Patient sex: F
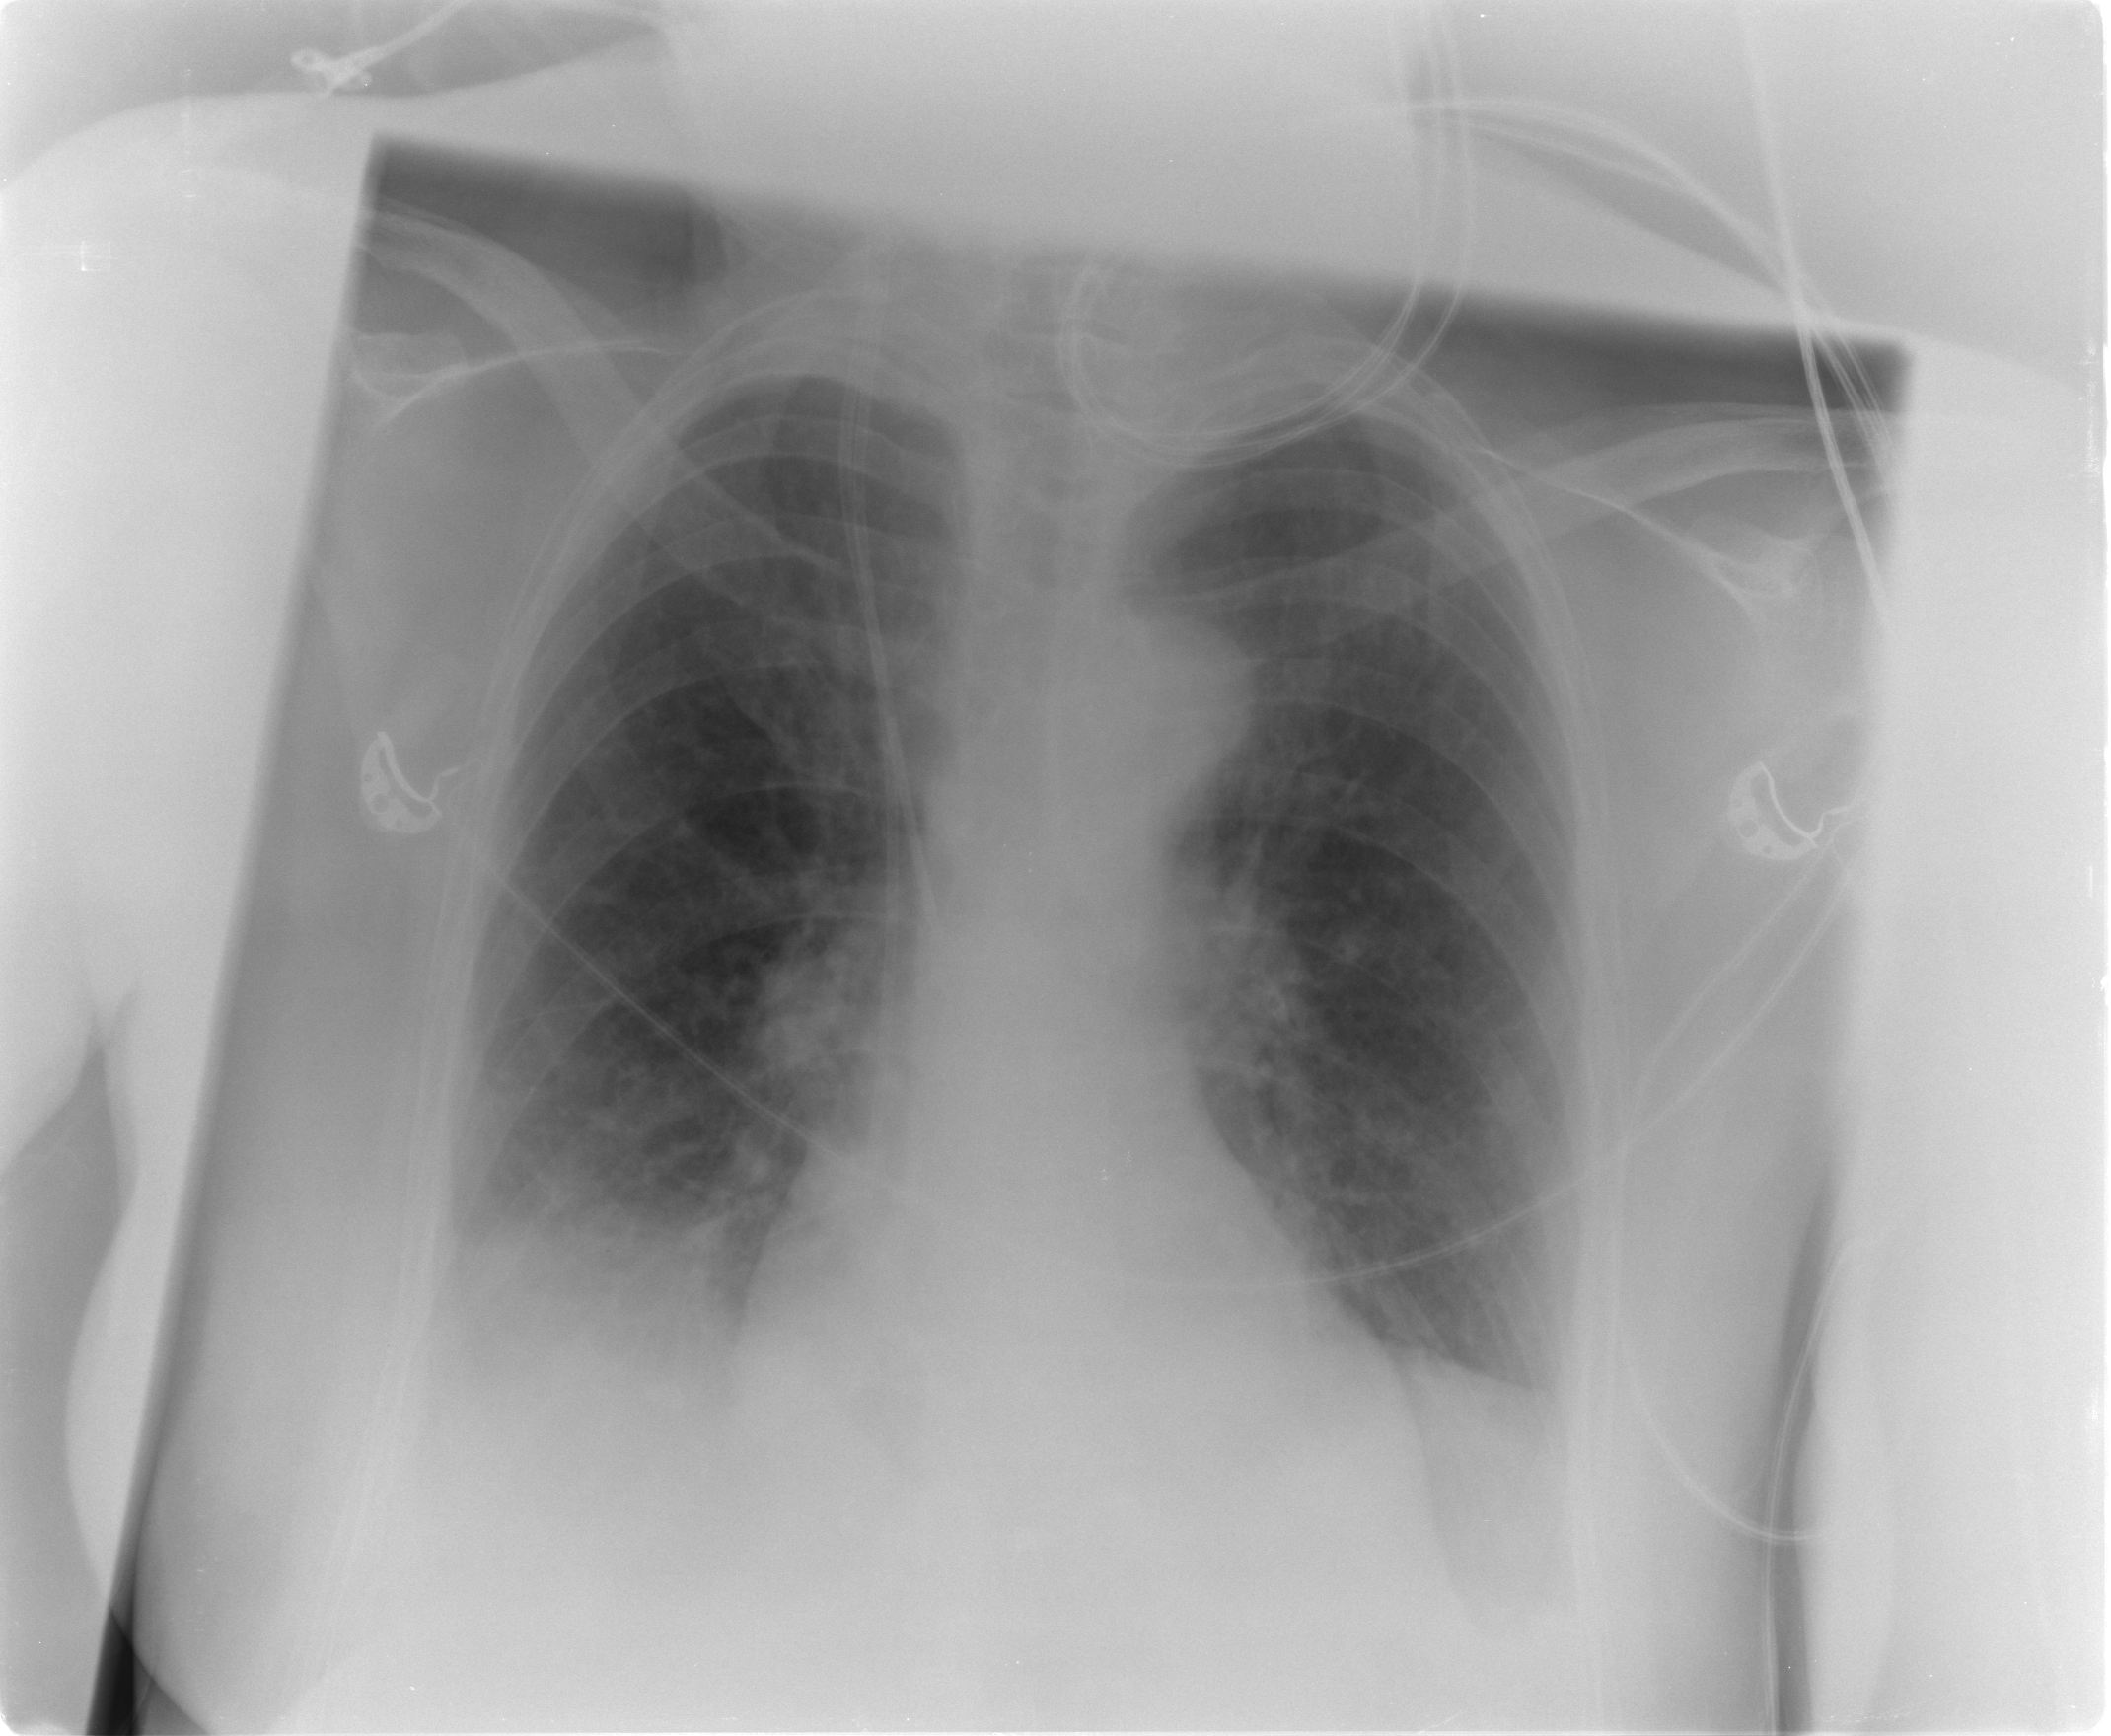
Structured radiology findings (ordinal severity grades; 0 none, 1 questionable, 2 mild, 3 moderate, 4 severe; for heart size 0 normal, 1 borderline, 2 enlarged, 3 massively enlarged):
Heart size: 0
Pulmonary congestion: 0
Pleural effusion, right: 2
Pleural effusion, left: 0
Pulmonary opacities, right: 0
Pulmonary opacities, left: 0
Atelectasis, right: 0
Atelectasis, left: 0